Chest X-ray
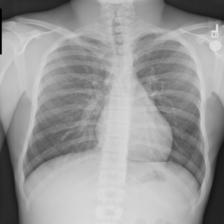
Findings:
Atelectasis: negative
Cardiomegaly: negative
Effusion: negative
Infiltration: negative
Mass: negative
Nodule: negative
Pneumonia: negative
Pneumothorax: negative
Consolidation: negative
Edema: negative
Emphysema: negative
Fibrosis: negative
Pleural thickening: negative
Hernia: negative